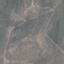
Land use / land cover class: HerbaceousVegetation